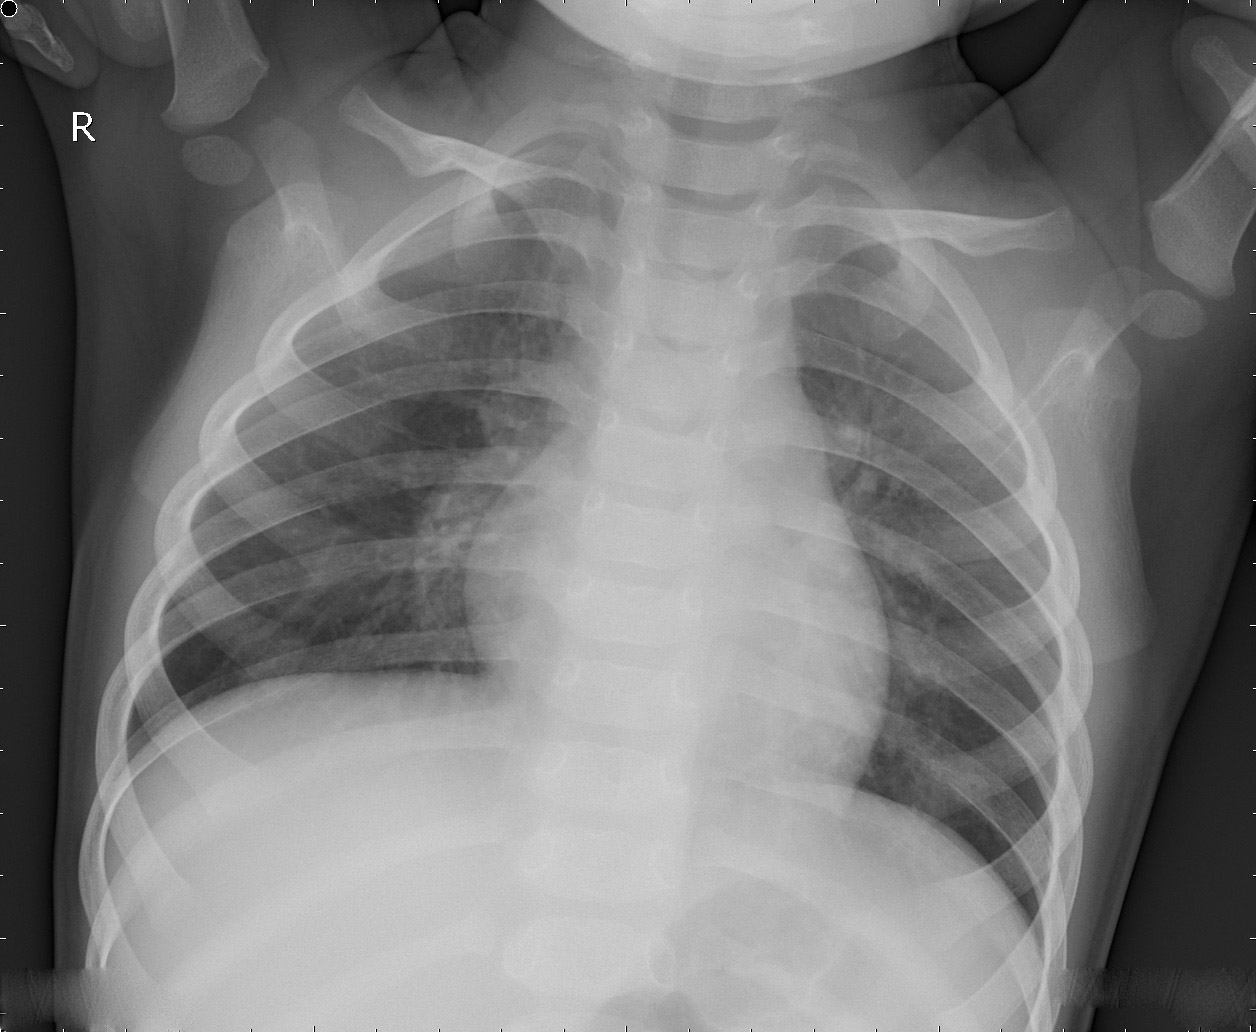
Diagnosis: NORMAL